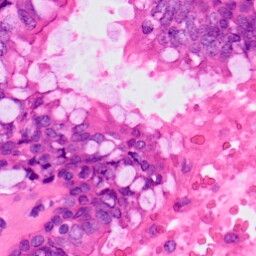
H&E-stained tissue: Lung